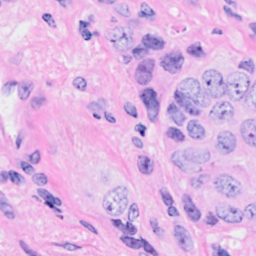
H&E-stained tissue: Breast